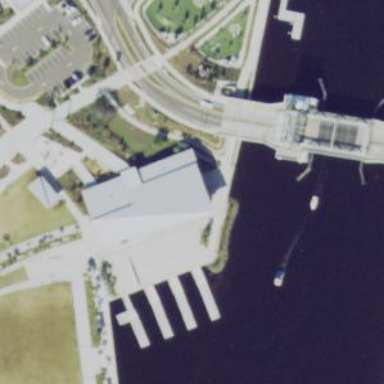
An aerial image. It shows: Events venue building.